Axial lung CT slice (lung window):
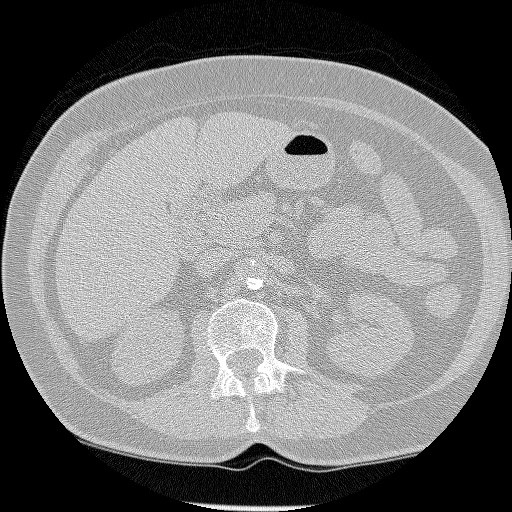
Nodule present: no